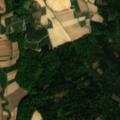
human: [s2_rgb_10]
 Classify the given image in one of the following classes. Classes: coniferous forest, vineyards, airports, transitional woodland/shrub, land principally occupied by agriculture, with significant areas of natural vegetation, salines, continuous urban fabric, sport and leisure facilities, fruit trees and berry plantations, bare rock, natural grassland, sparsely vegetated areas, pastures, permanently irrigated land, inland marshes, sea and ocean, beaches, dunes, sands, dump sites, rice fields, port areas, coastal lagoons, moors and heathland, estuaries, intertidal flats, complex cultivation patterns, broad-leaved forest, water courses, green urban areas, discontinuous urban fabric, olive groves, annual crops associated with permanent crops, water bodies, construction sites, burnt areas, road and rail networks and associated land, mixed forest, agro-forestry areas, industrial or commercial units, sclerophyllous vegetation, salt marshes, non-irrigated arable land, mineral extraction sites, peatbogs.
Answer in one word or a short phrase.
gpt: non-irrigated arable land, mixed forest